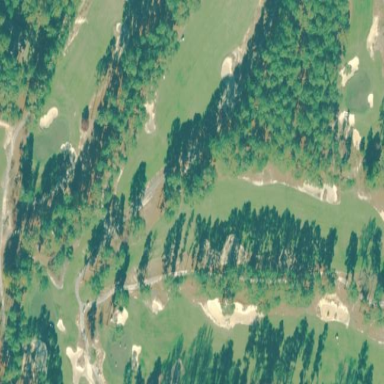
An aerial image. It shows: Golf fairway surrounded by grass.